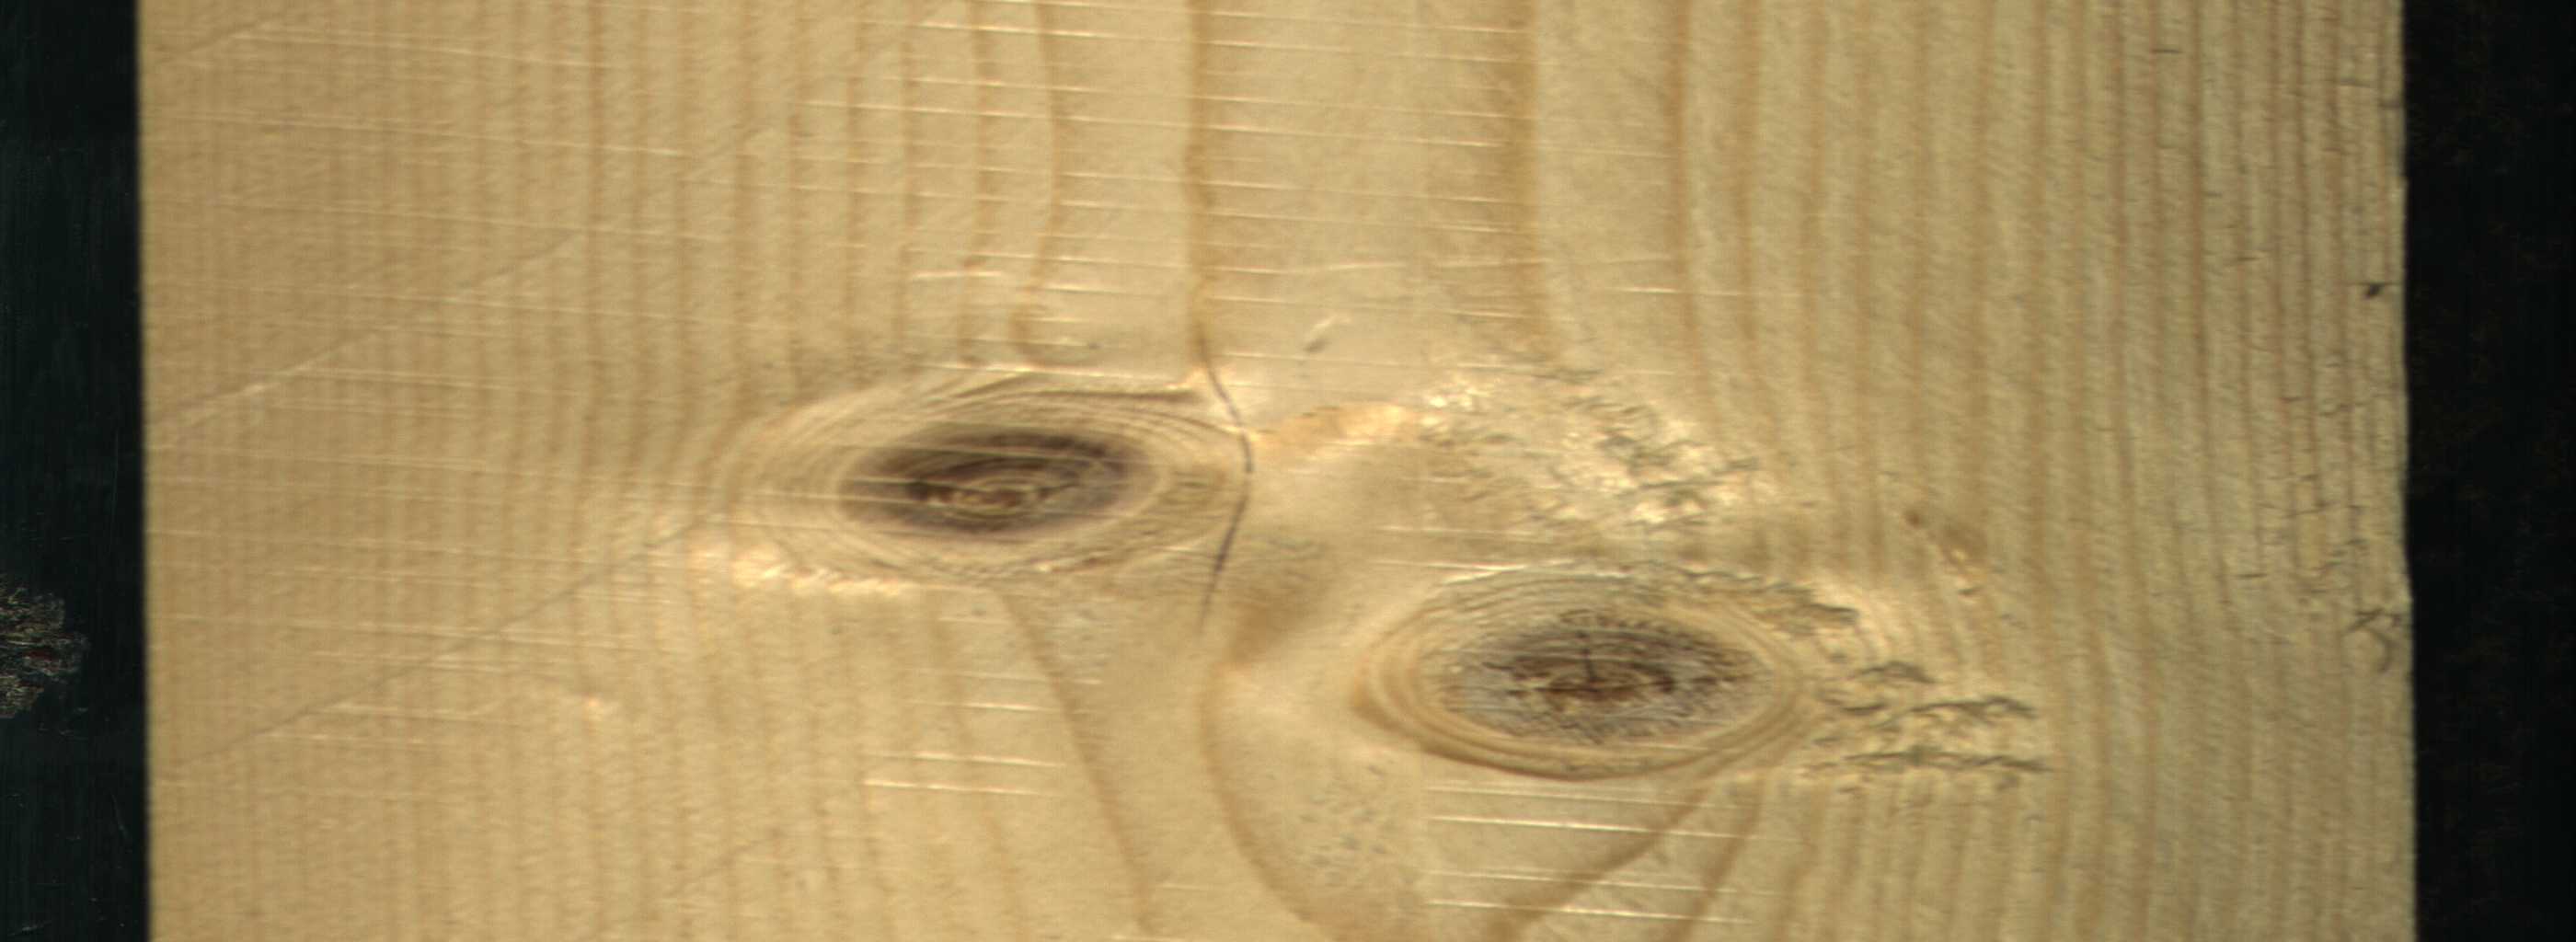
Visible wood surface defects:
knot_with_crack
Live_Knot
Live_Knot